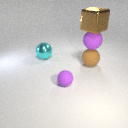
large purple rubber sphere above large brown rubber sphere